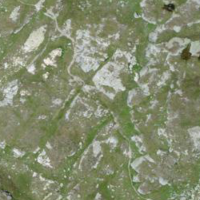
EUNIS habitat code: 48
Species observed at this site:
Geum montanum